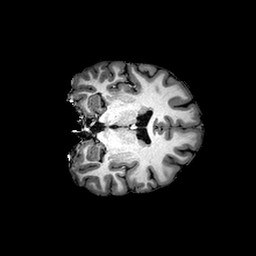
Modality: T1w
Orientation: coronal